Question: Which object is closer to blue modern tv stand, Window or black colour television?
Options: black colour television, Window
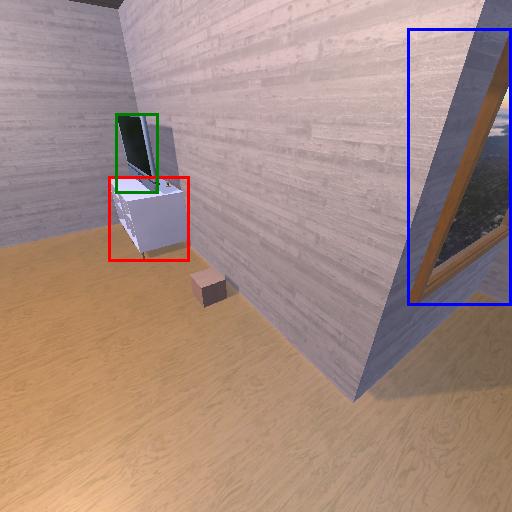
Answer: black colour television